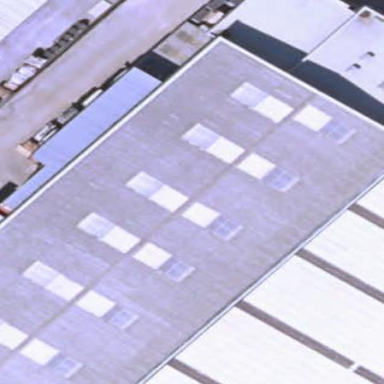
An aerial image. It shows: Industrial building.